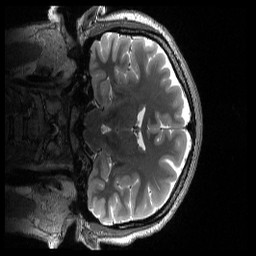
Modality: T2w
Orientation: coronal
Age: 25
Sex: female
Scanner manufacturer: siemens
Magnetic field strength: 3 T
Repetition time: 3.2 s
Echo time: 0.563 s